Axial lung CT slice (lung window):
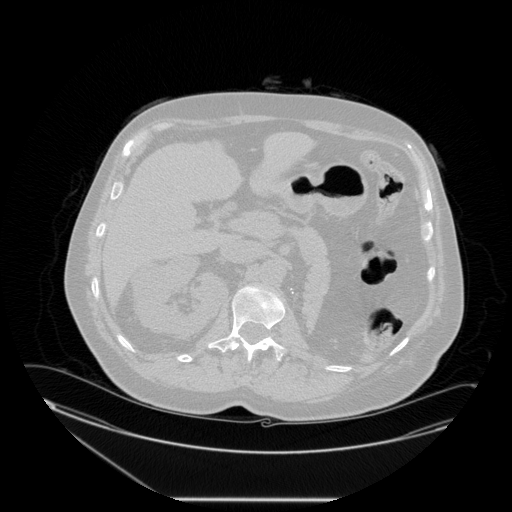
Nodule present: no